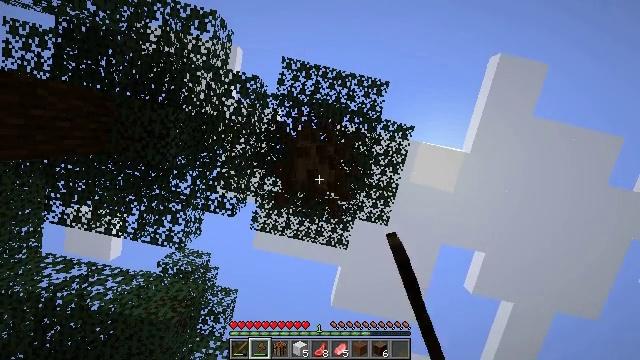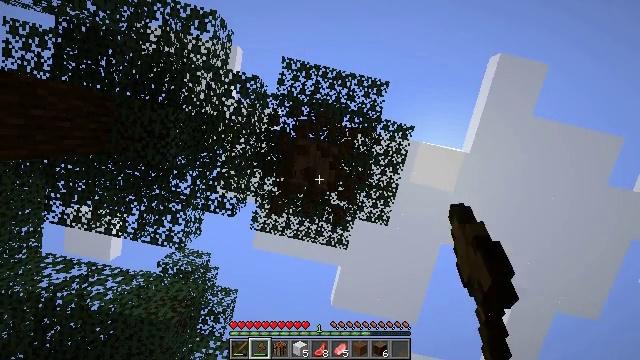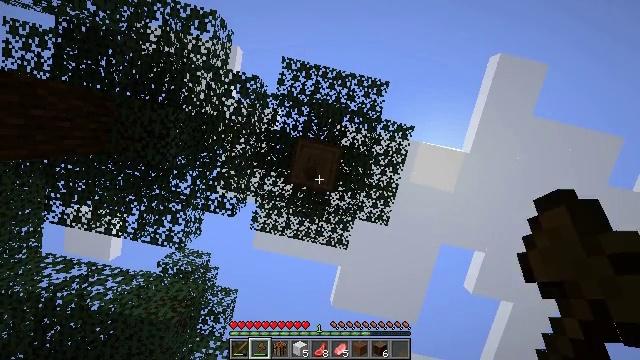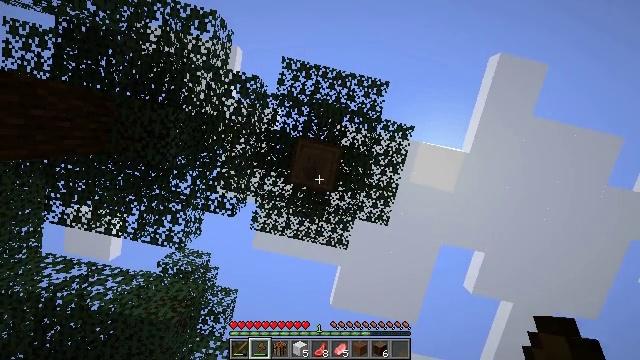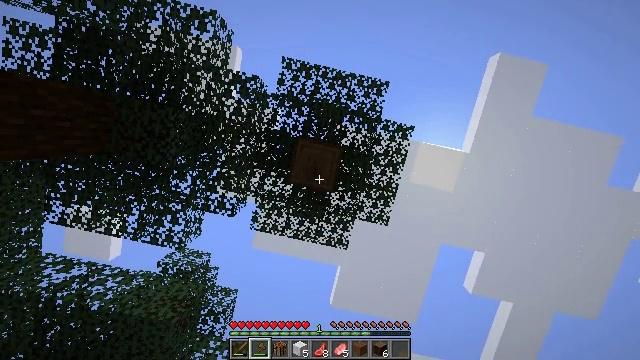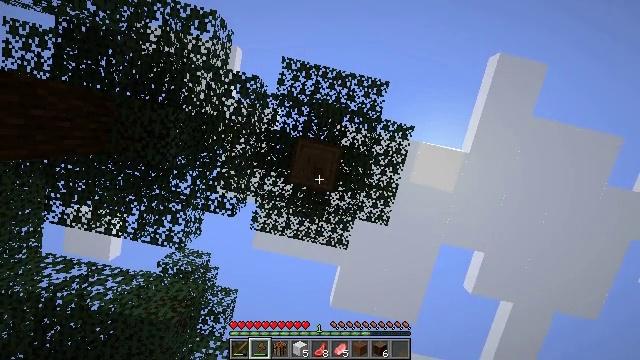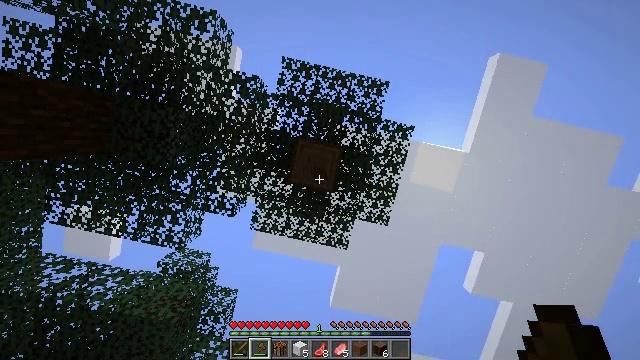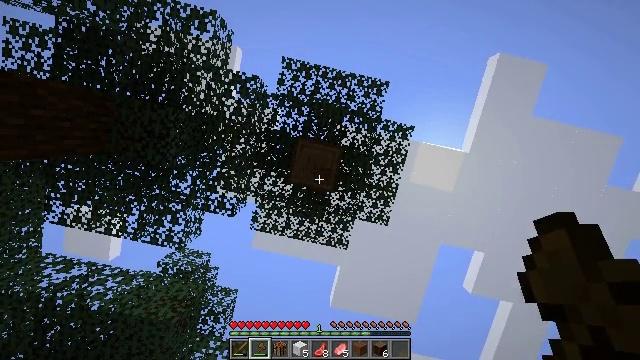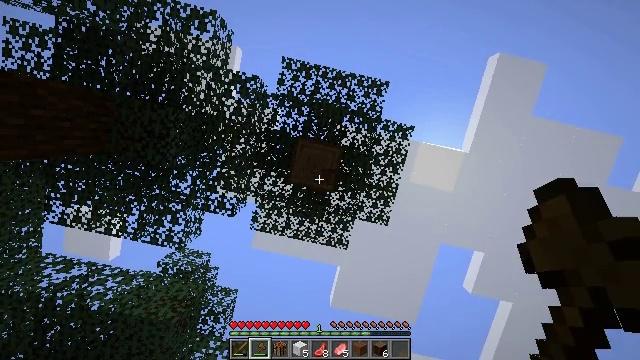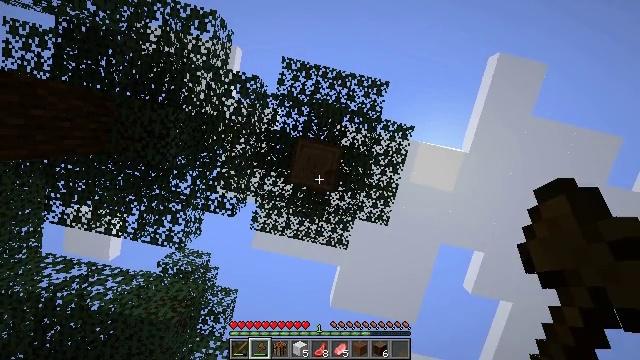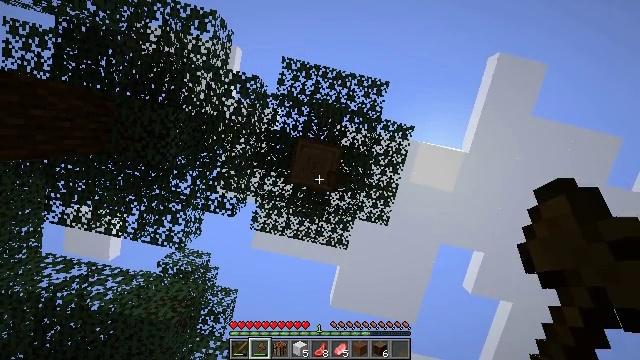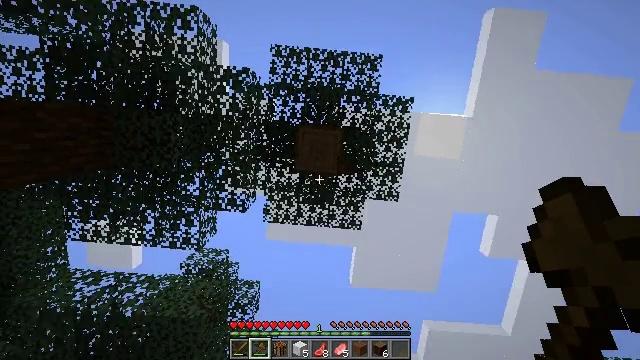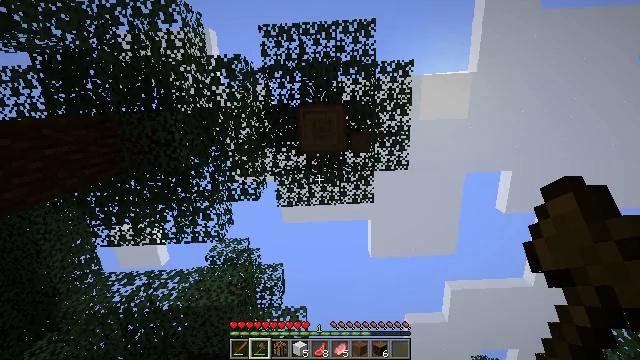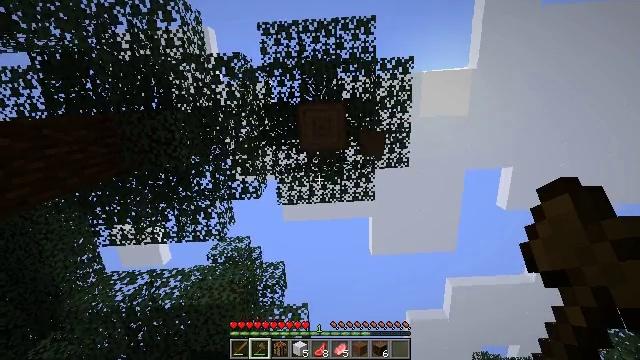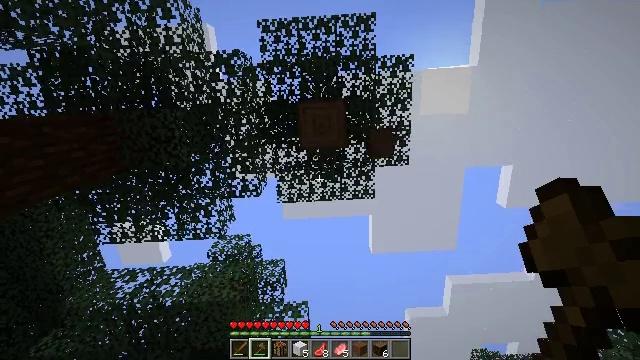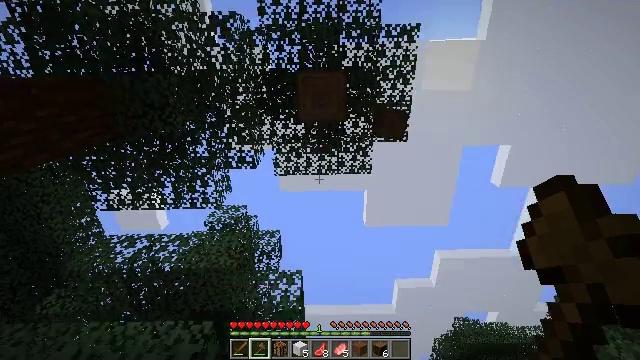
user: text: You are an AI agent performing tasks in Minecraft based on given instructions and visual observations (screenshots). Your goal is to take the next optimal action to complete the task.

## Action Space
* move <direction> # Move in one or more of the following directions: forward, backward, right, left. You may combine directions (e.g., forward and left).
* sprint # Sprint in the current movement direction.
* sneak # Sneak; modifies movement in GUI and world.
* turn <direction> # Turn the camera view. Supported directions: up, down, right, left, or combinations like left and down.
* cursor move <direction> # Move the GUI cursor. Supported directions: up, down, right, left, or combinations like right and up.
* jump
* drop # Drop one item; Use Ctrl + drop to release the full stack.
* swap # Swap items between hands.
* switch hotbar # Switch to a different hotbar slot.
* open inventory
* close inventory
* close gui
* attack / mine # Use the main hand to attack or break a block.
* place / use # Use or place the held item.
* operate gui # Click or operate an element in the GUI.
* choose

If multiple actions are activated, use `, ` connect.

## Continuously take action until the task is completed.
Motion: motion action
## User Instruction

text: Collect spruce log for building materials.
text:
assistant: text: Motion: attack / mine
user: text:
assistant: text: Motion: attack / mine
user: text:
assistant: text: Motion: attack / mine
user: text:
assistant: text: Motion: attack / mine
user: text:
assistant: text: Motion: attack / mine
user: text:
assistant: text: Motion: attack / mine
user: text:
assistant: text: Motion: attack / mine
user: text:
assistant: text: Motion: attack / mine
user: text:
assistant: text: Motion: attack / mine
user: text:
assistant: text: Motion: attack / mine
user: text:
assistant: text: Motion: turn left and down, attack / mine
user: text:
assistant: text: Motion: turn left and down
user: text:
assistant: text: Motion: no_op
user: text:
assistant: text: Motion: no_op
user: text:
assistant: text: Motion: turn right and down
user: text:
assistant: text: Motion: turn right and down
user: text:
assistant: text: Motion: move right, turn right and down
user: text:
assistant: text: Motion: move right, turn right and down
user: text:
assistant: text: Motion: move right, turn down
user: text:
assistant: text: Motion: turn down
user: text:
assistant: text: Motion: turn left and down
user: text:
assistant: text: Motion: turn left and down
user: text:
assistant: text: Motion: turn left and down
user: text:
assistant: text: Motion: turn left and down
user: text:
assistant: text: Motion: turn left and down
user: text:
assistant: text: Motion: turn left and down
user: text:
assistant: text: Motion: turn left and down
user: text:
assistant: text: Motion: turn left and down
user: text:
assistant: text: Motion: no_op
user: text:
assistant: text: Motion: turn left